Question: ## Question
Hello,
I am solving following problem:
I have a determinant 3x3. It is full of numbers and there is one variable in it. This determinant can be transferred to single polynomial equation. I can find roots of this equation then f.e. by <URL>. However the transfer from determinant to polynomial equation can be lenghty for sure.
So my question is:
Is there a simple way to make from determinant polynomial equation? (f.e. using sympy)
## Additional info
You can imagine the transfer as follows:

For bigger matrix 3x3 when each member can be polynomial of third or fourth degree, you can have like 200 polynomials coming out of the determinant which you have to sort and sum.
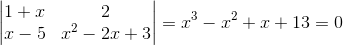
Answer: It is straightforward in 'sympy':
'''
import sympy
import numpy as np
x = sympy.Symbol('x')
m = sympy.Matrix([[1 + x, 2], [x - 5, x**2 - 2*x + 3]])
print(m.det())
print(m.det().as_poly().coeffs())
'''
Prints:
'''
x**3 - x**2 - x + 13
[1, -1, -1, 13]
'''